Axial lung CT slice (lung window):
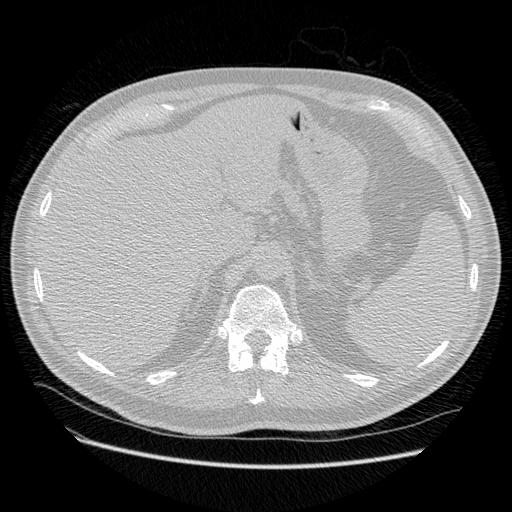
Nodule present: no